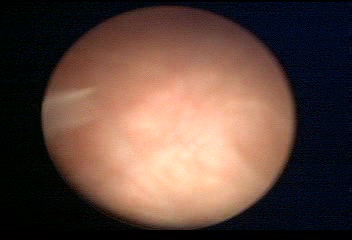
Modality: WLC
Class: Normal mucosa
Bladder cancer association: No